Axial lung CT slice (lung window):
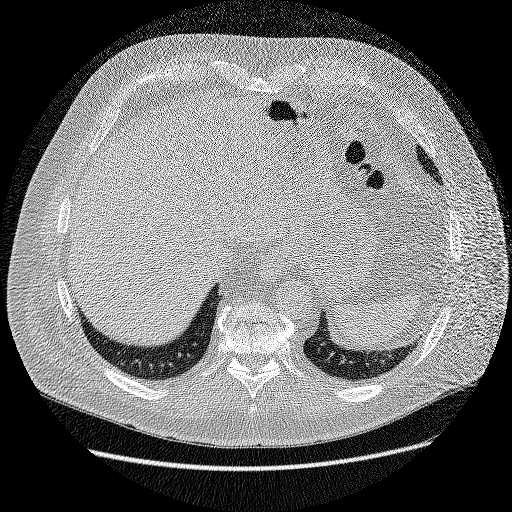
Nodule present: no